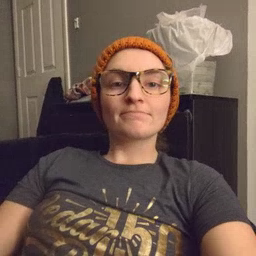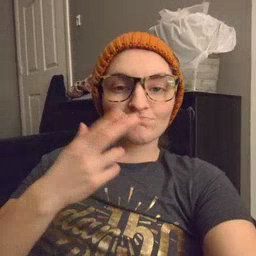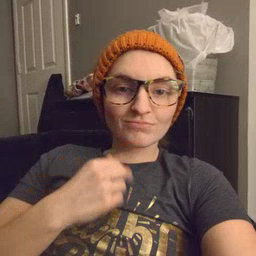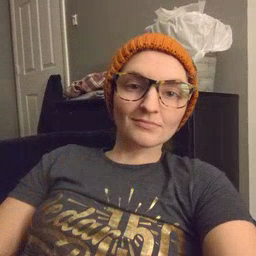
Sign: cute